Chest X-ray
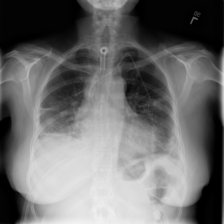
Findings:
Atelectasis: positive
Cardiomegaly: negative
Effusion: negative
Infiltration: negative
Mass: negative
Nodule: negative
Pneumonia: negative
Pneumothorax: negative
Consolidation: negative
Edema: negative
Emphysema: negative
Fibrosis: negative
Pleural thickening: negative
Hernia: negative